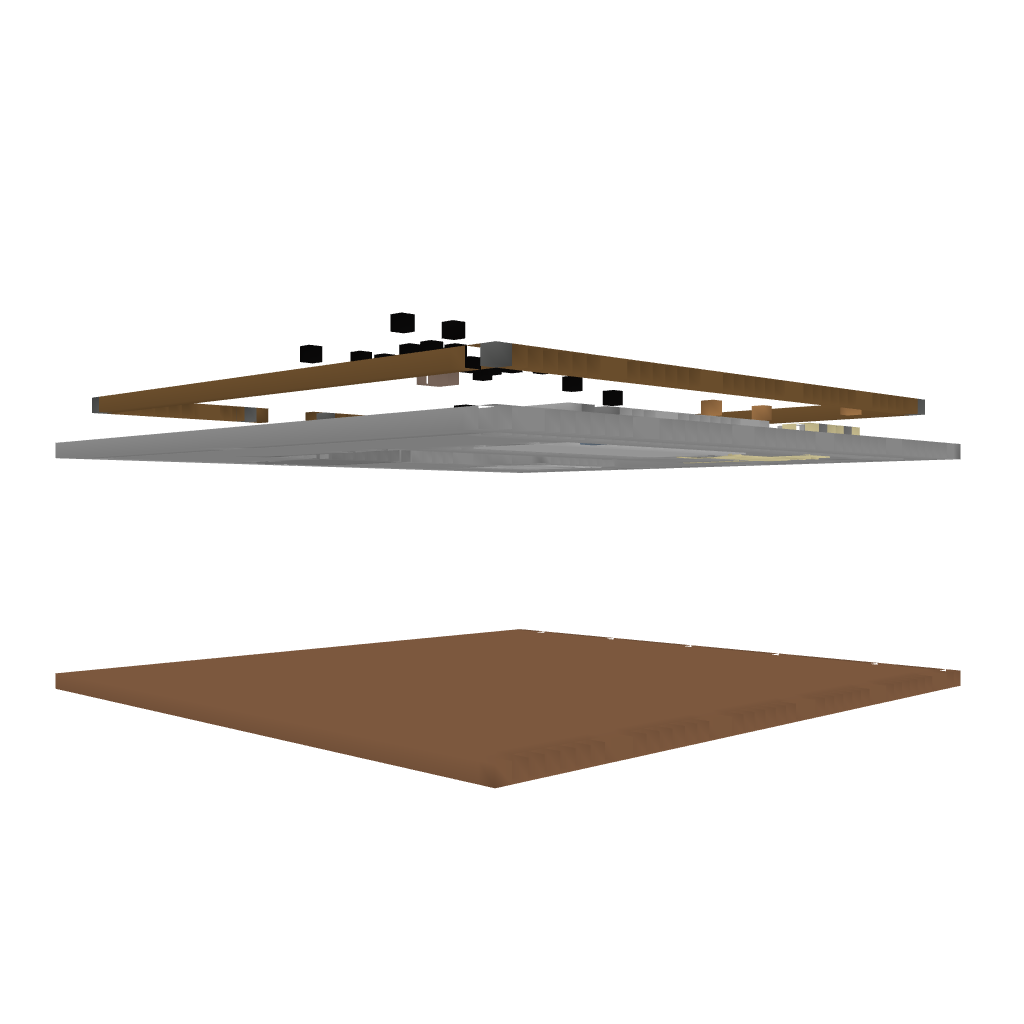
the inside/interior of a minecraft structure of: Modern House - cmacey